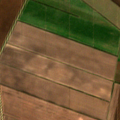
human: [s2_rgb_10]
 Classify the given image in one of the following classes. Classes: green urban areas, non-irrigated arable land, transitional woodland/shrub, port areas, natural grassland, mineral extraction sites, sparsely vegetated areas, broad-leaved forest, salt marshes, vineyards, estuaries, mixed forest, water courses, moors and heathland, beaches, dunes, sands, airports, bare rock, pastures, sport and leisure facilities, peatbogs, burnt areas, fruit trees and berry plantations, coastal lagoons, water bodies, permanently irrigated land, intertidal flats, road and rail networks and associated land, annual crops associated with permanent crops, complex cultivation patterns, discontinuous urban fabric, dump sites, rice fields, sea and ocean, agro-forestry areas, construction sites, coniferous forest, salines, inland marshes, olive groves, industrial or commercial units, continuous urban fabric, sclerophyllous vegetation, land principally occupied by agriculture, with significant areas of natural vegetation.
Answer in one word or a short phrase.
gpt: non-irrigated arable land